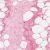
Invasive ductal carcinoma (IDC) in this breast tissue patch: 0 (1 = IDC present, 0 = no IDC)